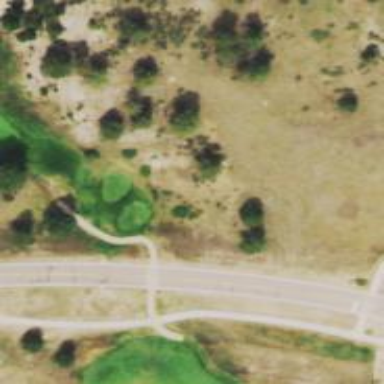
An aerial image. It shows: Path for golf carts.